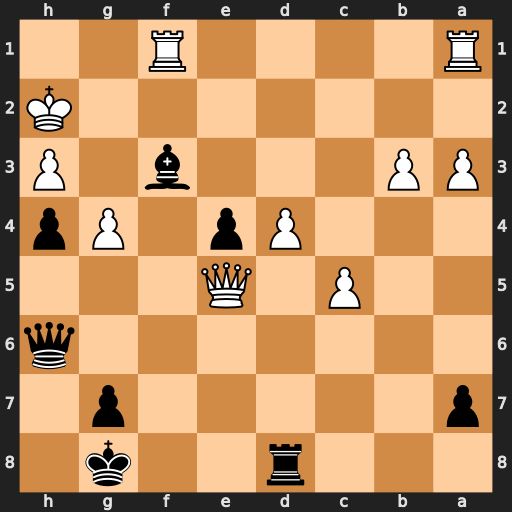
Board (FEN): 3r2k1/p5p1/7q/2P1Q3/3Pp1Pp/PP3b1P/7K/R4R2
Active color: b
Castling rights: -
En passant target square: -
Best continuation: Qd2+ Kg1 Qg2#